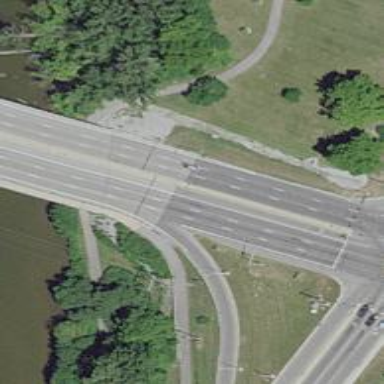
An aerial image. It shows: Primary highway expressway that includes bridge.